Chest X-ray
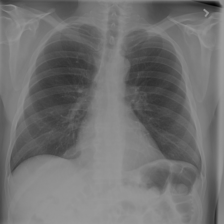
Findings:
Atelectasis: negative
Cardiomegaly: negative
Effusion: negative
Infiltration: negative
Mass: negative
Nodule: negative
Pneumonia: negative
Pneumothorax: negative
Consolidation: negative
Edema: negative
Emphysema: negative
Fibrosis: negative
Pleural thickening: negative
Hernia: negative